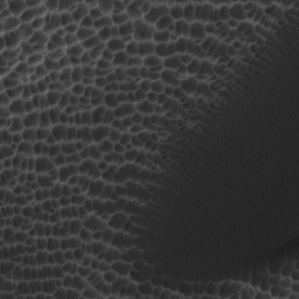
Label: non_frost